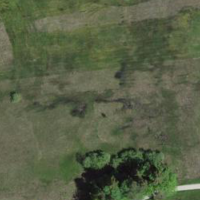
EUNIS habitat code: 16
Species observed at this site:
Milvus milvus
Gryllus campestris